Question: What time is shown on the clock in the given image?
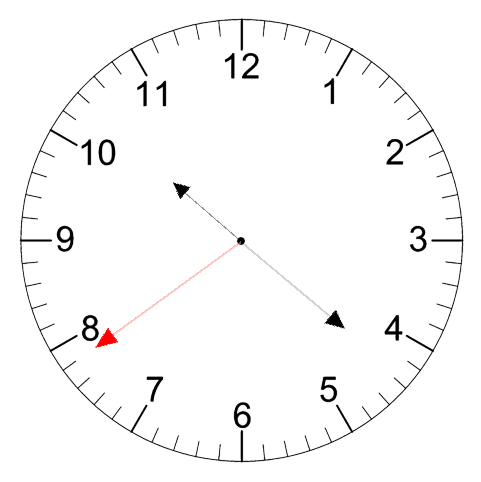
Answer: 10:21:39